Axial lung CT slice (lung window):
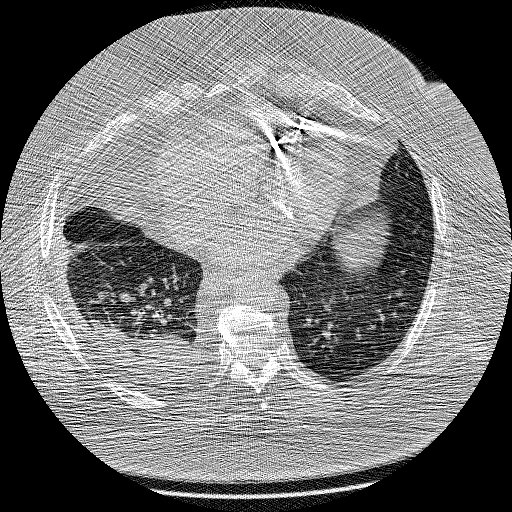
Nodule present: no